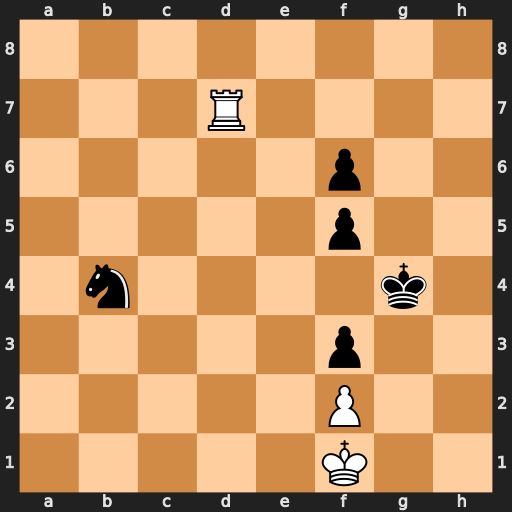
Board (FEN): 8/3R4/5p2/5p2/1n4k1/5p2/5P2/5K2
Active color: w
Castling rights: -
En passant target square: -
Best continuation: Rd4+ Kh5 Rxb4